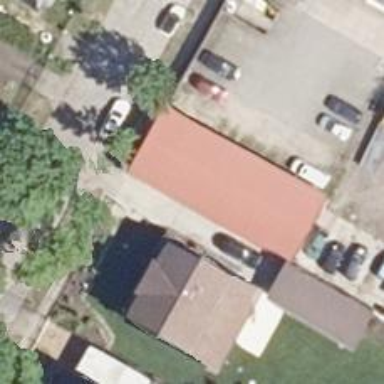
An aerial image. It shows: Car repair shop.